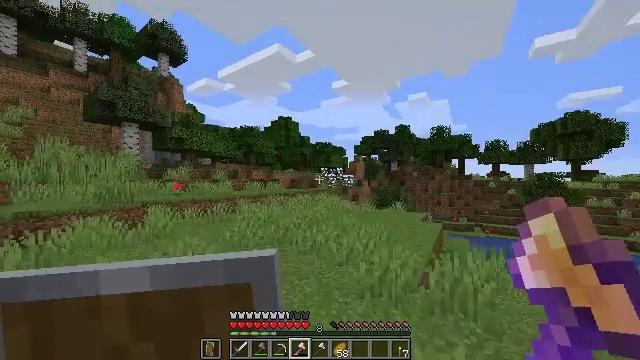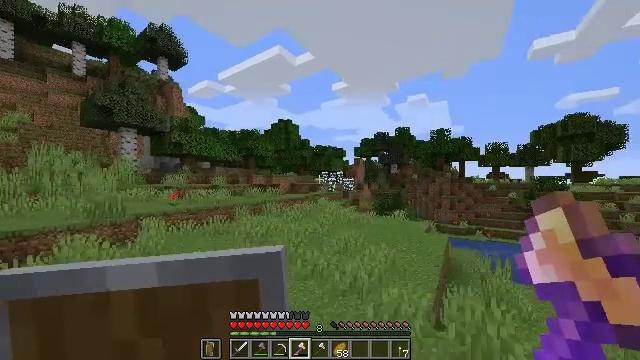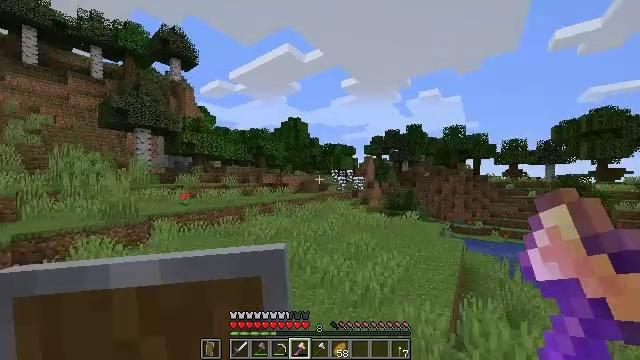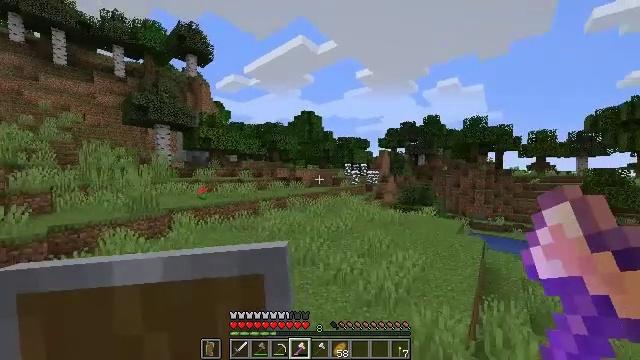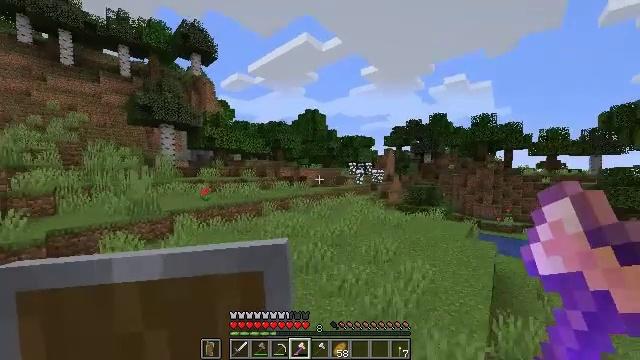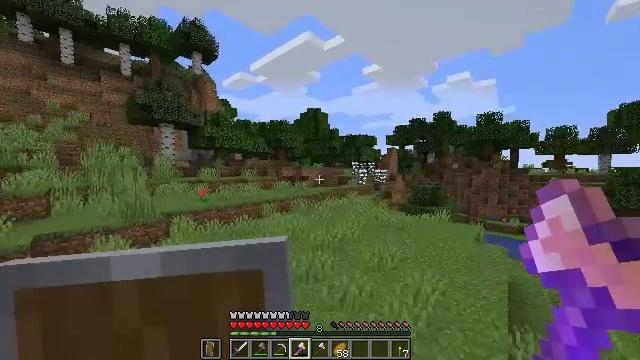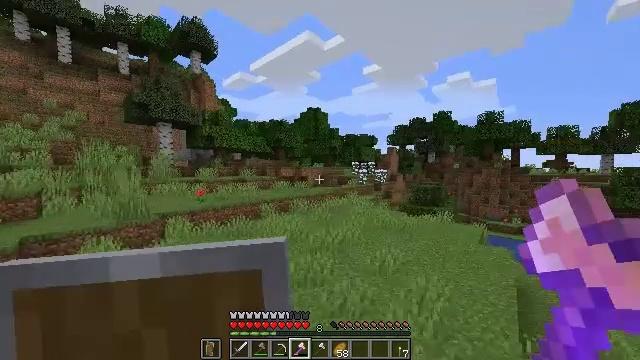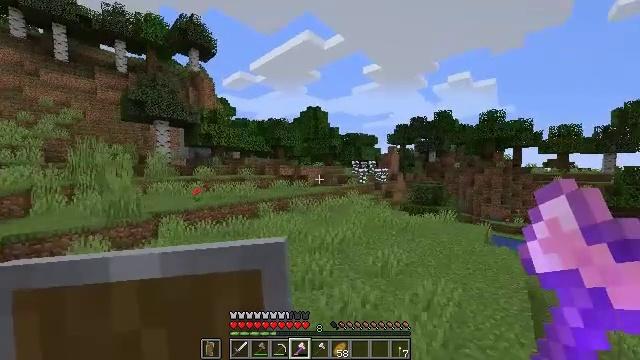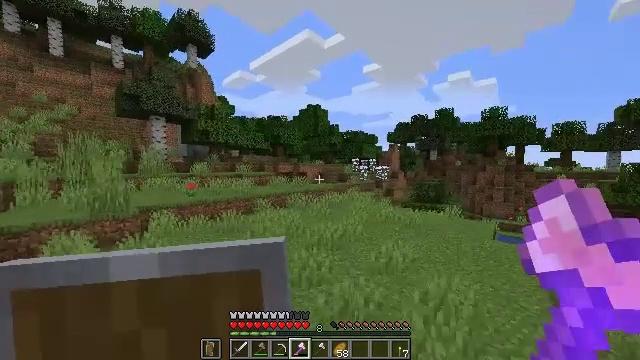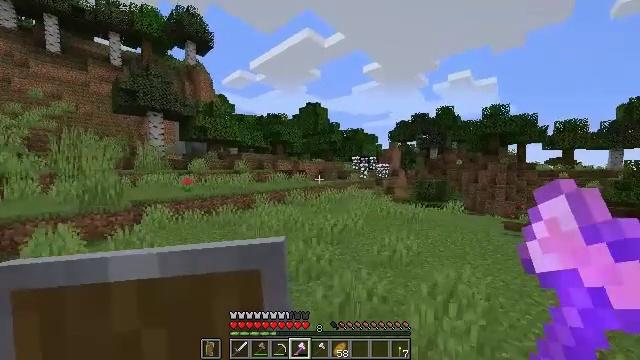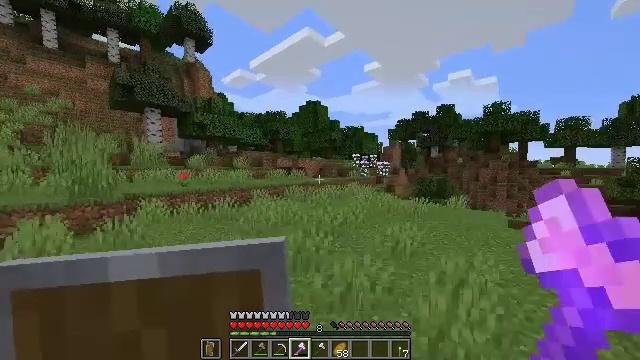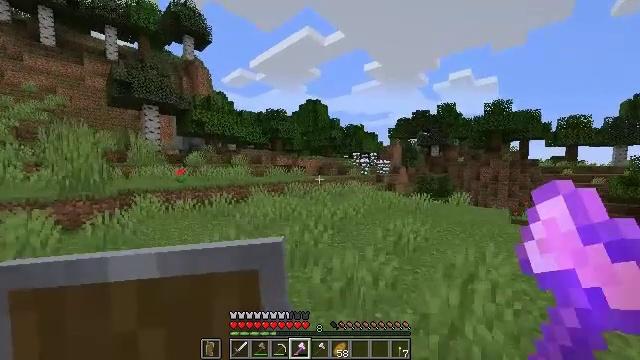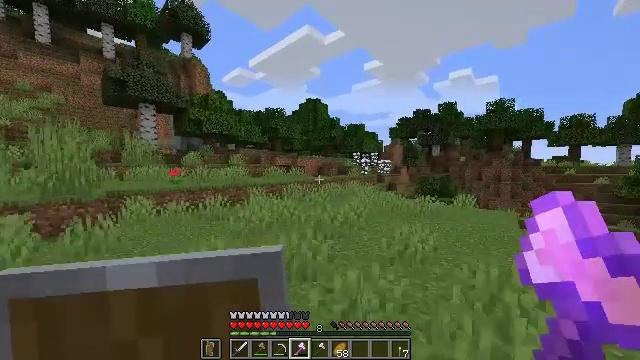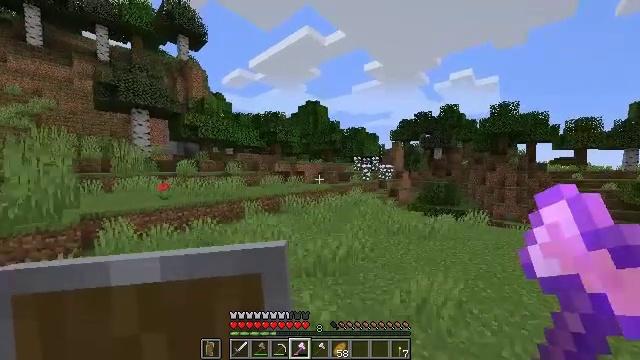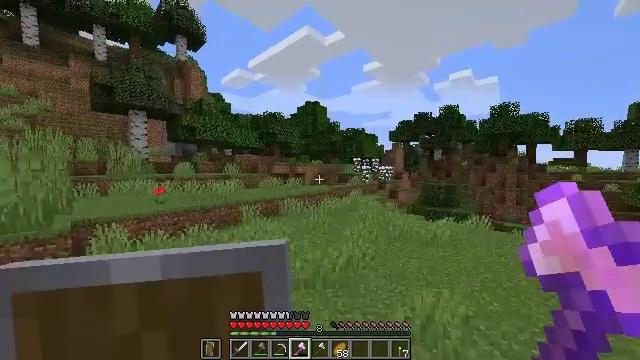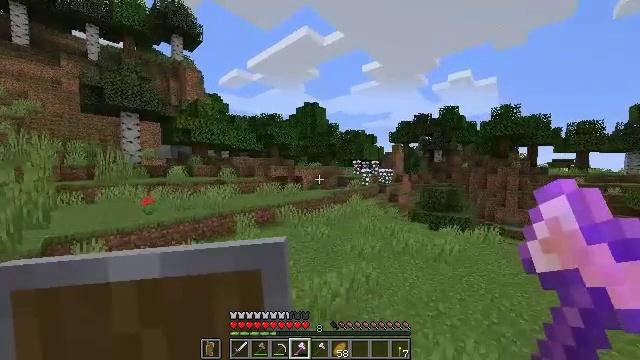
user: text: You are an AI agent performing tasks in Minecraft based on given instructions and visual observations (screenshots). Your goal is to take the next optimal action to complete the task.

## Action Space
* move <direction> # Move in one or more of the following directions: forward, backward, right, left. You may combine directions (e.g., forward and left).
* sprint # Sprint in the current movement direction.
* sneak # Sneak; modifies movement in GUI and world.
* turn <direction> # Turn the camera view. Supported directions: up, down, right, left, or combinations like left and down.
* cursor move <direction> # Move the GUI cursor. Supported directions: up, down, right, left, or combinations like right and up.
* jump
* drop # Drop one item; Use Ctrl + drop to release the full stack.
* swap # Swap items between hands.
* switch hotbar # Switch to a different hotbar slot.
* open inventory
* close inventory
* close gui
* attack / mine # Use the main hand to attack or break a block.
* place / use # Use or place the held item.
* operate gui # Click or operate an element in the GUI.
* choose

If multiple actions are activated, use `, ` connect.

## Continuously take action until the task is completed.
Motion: motion action
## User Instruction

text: Gather oak logs from trees.
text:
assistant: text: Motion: move forward, jump
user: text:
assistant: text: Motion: move forward, turn left, jump
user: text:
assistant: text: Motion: move forward, turn left and down, jump
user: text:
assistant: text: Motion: move forward, turn left, jump
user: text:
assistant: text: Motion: move forward, jump
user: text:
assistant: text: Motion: move forward, jump
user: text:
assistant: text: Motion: move forward, jump
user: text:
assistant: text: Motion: move forward, jump
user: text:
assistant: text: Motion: move forward, jump
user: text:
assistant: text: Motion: move forward, jump
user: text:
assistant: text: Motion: move forward, jump
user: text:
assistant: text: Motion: move forward, jump
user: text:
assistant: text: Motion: move forward, jump
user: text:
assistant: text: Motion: move forward, jump
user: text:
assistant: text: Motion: move forward, jump
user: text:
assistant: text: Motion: move forward, jump
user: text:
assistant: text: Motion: move forward, jump
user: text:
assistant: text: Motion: move forward, jump
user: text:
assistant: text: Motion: move forward, jump
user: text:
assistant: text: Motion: move forward, jump
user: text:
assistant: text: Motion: move forward, jump
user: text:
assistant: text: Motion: move forward, jump
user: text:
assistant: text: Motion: move forward, jump
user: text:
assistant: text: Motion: move forward, jump
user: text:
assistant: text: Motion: move forward, jump
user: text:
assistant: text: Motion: move forward, jump
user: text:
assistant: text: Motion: move forward, jump
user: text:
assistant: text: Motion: move forward, jump
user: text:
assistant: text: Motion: move forward, jump
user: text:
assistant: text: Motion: move forward, jump